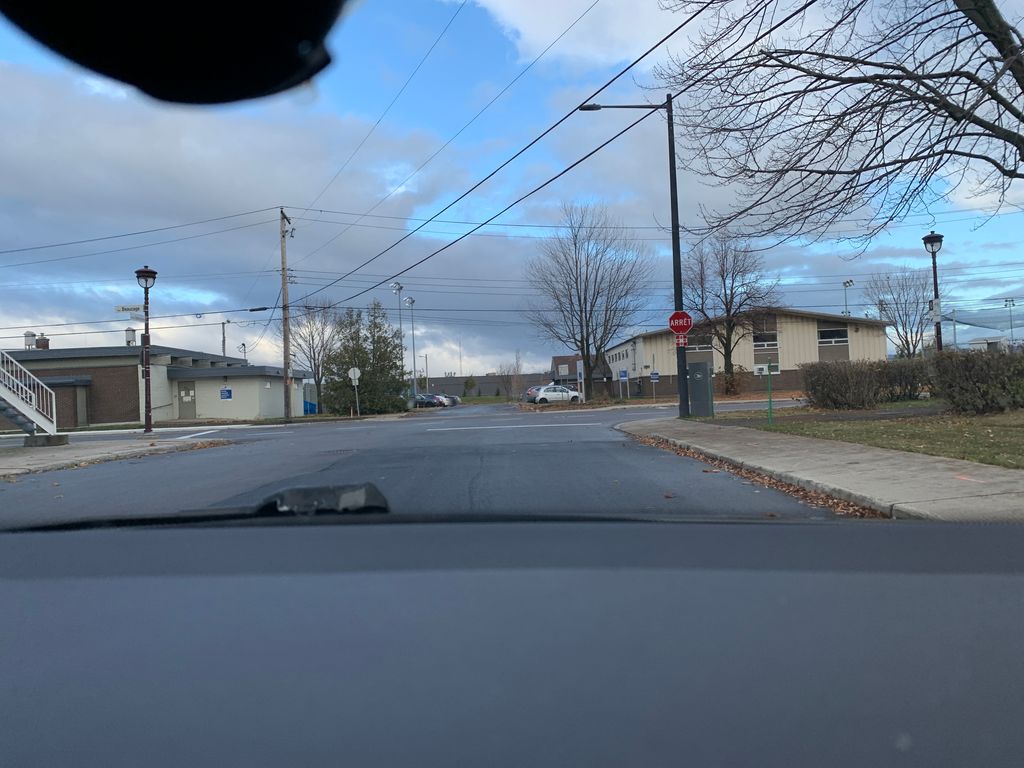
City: quebec_city